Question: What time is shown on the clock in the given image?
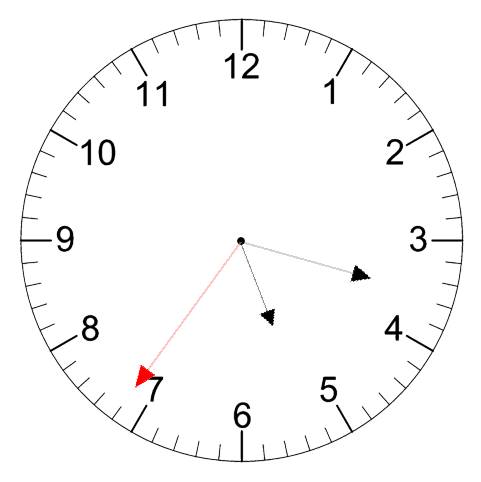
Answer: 05:17:36